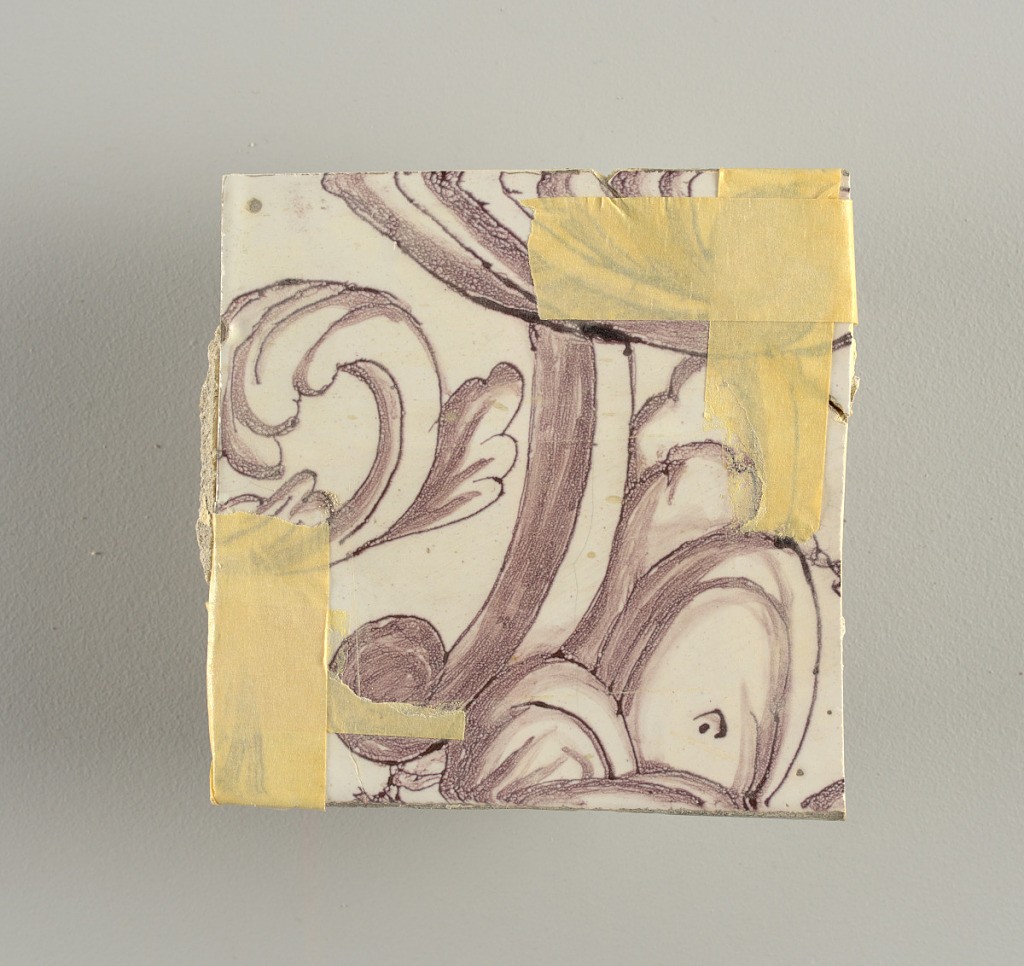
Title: Tile wall facing
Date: ca. 1725
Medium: Tin-glazed earthenware, underglaze
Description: Horizontal rectangle.  Thirty tiles wide and twenty-three tiles high with opening for fireplace eleven tiles wide and ten high.  Foliage arabesques disposed about three vertical axes from which are emphazised by urns at center and right, and at left by the figure of a standing woman carrying an infant on her arm and accompanied by two children.